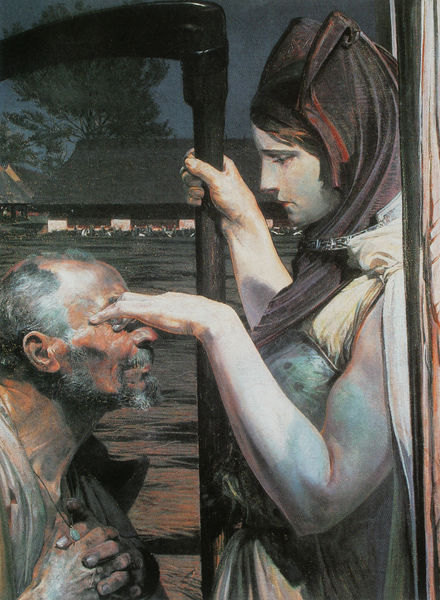
Titel: Der Tod
Künstler: Jacek Malczewski
Standort: Posen
Institution: Muzeum Narodowe
Schlagwörter: baum, blau, dunkel, gemälde, hand, himmel, mann, meer, umhang, weiß, wolken, fluss, landschaft, menschen, see, braun, finger, frau, grau, hintergrund, holz, hut, kleid, licht, nase, profil, schwarz, stirn, blick, dach, gebäude, haus, rot, schleier, tier, tuch, wiese, zaun, malerei, symbolismus, alt, bart, jung, kappe, wand, arm, augen, blass, falten, gesicht, salome, tod, tot, hals, hände, feld, hütte, auge, gewand, haare, stoff, schön, kopfbedeckung, düster, stab, bäuerin, russland, mauer, bauernhof, hof, gefaltet, kopftuch, ellenbogen, oberarm, bauer, alter, blind, blinder, krank, reetdach, scheune, jugend, sichel, knien, hässlich, beten, gebet, allegorie, rüstung, tracht, brustpanzer, sterben, ländlich, flehen, bauernhaus, bleich, töten, hoffnung, heilung, betend, sense, bitten, betteln, mann frau, gegensatz, sensemann, blendung, gebbäude, notburga, notburga von ratenberg, reethaus, heilerin, frai, goettin, funger, sensefrau, schän, enmann, augen ausstechen, erblinden